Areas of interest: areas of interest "Green Fish Bay Water Park"
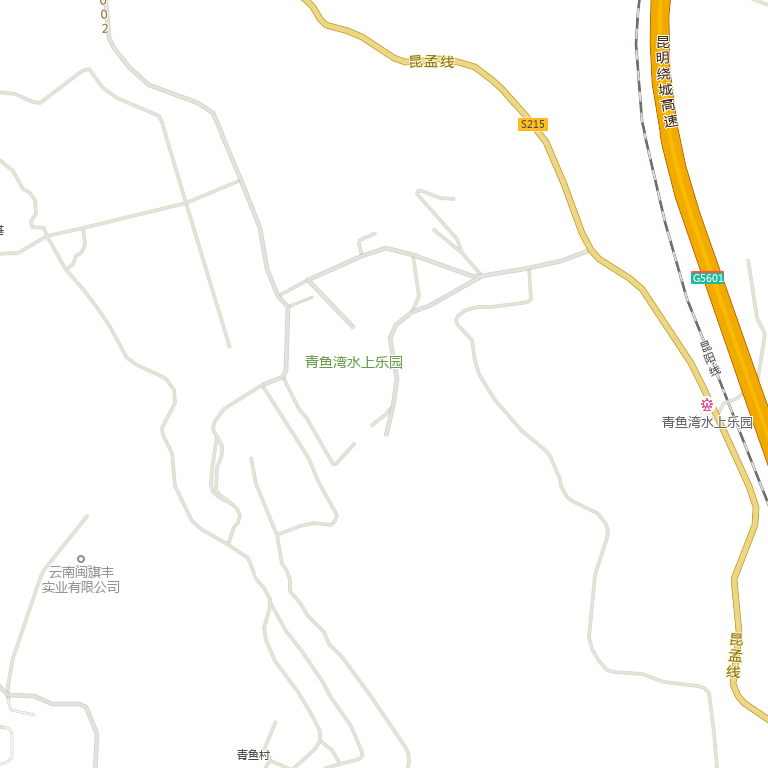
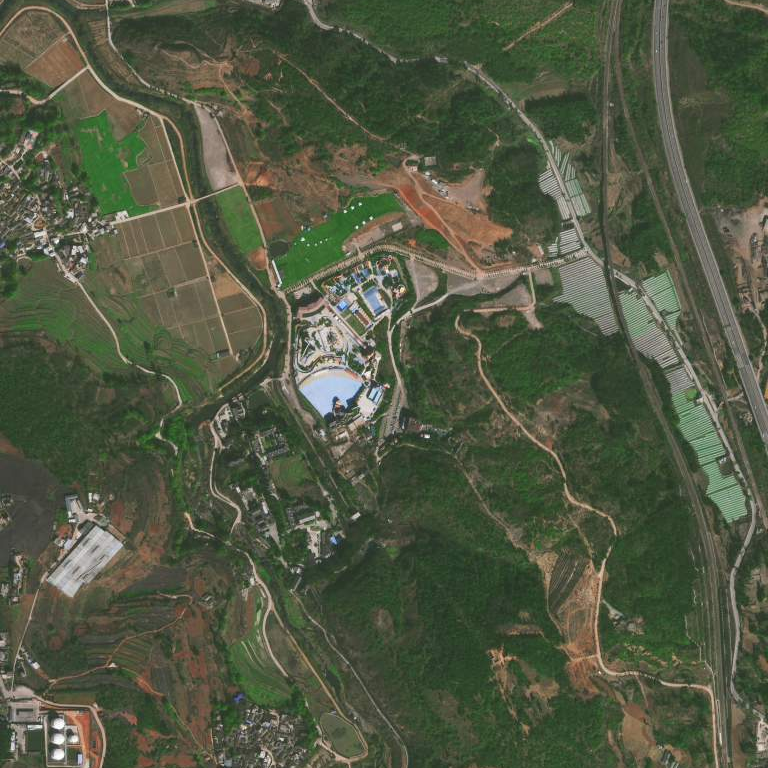